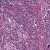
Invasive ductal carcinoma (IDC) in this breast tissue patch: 0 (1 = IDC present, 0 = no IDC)